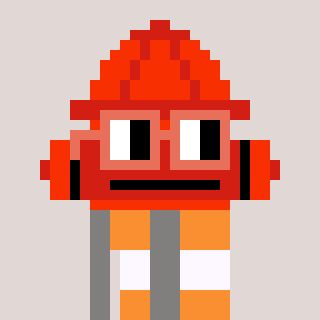
a pixel art character with square orange glasses, a fire hydrant-shaped head and a bluegrey-colored body on a warm background